七年级 · 变换几何
（2021 秋 - 重庆期末）如图, 阴影部分是边长为 $a$ 的大正方形中剪去一个边长为 $b$ 的小正方形后所得到的图形, 将阴影部分通过割、拼的方式形成新的图形, 给出四种割拼方法, 其中能够验证平方差公式的有 $(\quad)$ 个.

图(1)

图(3)

图(2)

图(4)
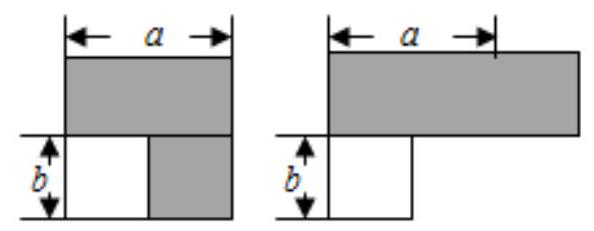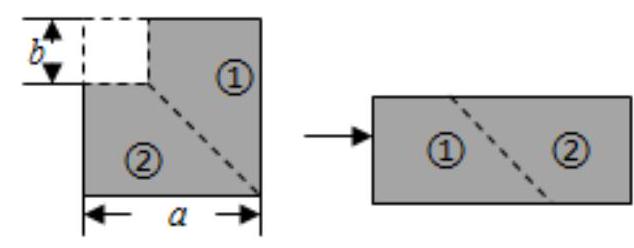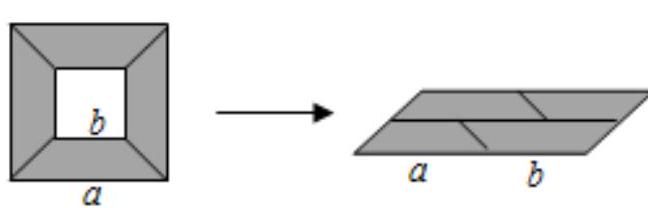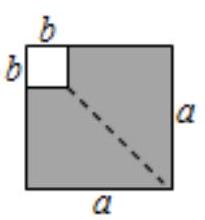
A. 1
B. 2
C. 3
D. 4
答案: D
解析: 根据每个图所反映的拼接方法, 用不同的方法表示阴影部分的面积后再进行判断即可.

【答案】解：图(1)中, 拼接前阴影部分的面积为 $a^{2}-b^{2}$, 拼接后是一个长为 $(a+b)$, 宽为 $(a-b)$的长方形, 因此面积为 $(a+b)(a-b)$,

所以有 $a^{2}-b^{2}=(a+b)(a-b)$, 因此可以验证平方差公式;

图(2)中, 拼接前阴影部分的面积为 $a^{2}-b^{2}$, 拼接后是一个底为 $(a+b)$, 高为 $(a-b)$ 的平行四边形,因此面积为 $(a+b)(a-b)$ ，所以有 $a^{2}-b^{2}=(a+b)(a-b)$ ，因此可以验证平方差公式;图(3)中, 拼接前阴影部分的面积为 $a^{2}-b^{2}$, 拼接后是一个长为 $(a+b)$, 宽为 $(a-b)$ 的长方形, 因此面积为 $(a+b)(a-b)$, 所以有 $a^{2}-b^{2}=(a+b)(a-b)$, 因此可以验证平方差公式;图(4)中, 拼接前阴影部分的面积为 $a^{2}-b^{2}$, 拼接后是一个底为 $(a+b)$, 高为 $(a-b)$ 的平行四边形,
因此面积 $(a+b)(a-b)$, 所以有 $a^{2}-b^{2}=(a+b)(a-b)$, 因此可以验证平方差公式; 故选: $D$.

【点睛】本题考查平方差公式的几何背景, 用代数式拼接前后的阴影部分面积是得出结论的关键.